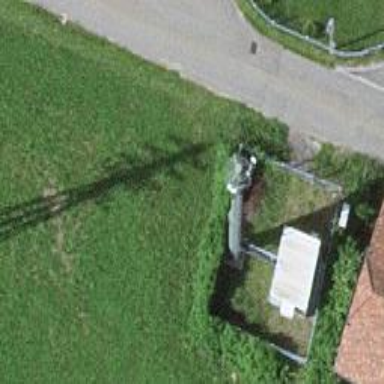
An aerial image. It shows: Man-made mast used for communication purposes.